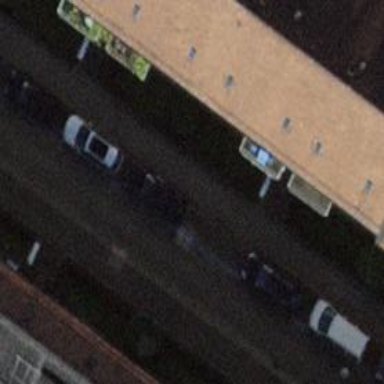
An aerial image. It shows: Parking lane for vehicles.